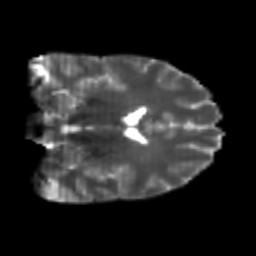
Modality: T2w
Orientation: coronal
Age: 23
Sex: male
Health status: healthy
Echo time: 0.074 s